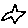
Label: star